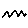
Label: zigzag